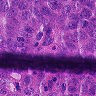
Metastatic tissue present: yes